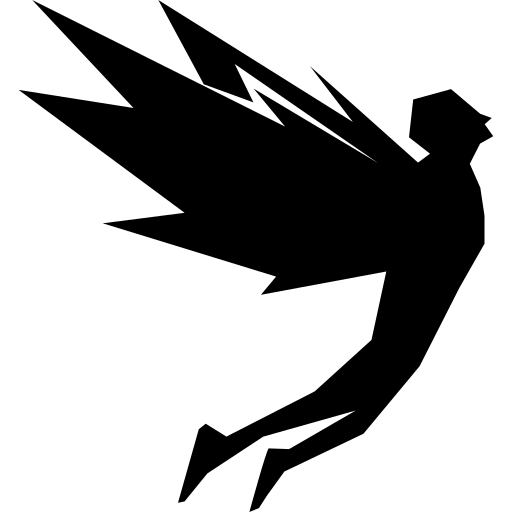
Tags: icon, FontAwesome, fa-icon, brand, studiovinari